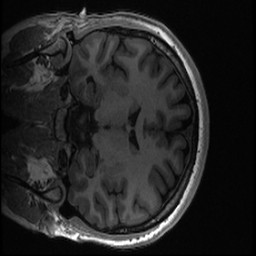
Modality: T1w
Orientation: coronal